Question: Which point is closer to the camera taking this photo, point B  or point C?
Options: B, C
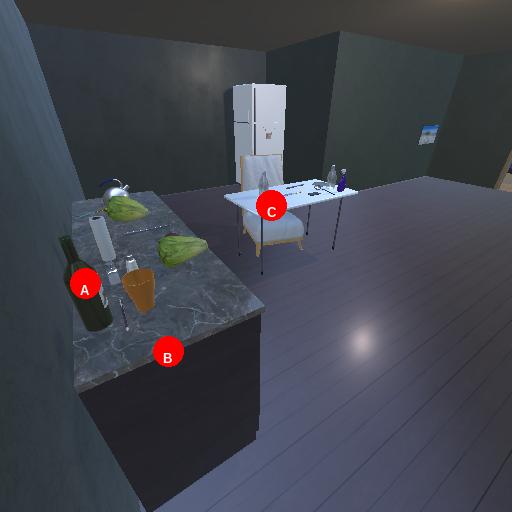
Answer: B